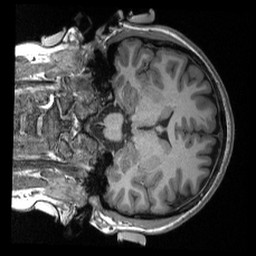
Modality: T1w
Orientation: coronal
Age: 26
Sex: female
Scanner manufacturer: siemens
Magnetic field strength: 3 T
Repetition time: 2.3 s
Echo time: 0.00308 s